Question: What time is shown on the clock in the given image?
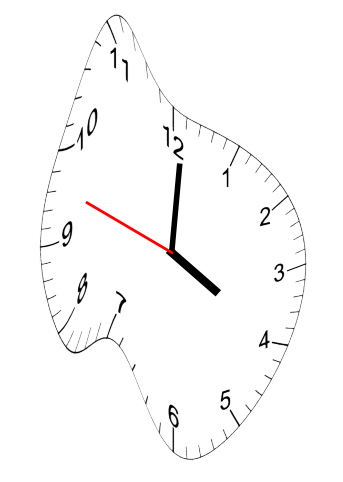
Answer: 04:00:48